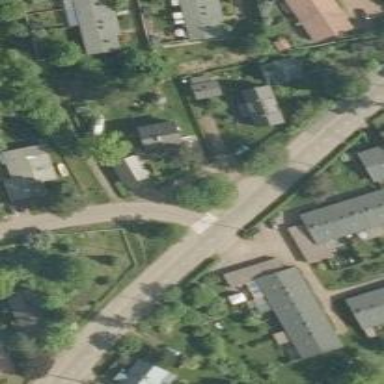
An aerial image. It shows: Asphalt road designated as living street.